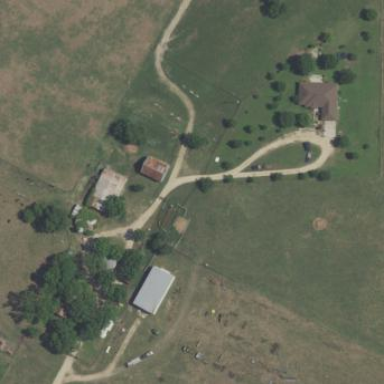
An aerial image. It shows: Farmyard area.